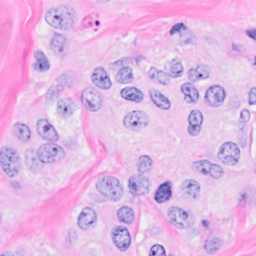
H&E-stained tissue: Breast